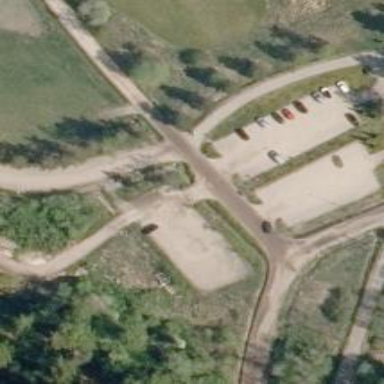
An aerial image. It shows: Unpaved parking area.